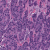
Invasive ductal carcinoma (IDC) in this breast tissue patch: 1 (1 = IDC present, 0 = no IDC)